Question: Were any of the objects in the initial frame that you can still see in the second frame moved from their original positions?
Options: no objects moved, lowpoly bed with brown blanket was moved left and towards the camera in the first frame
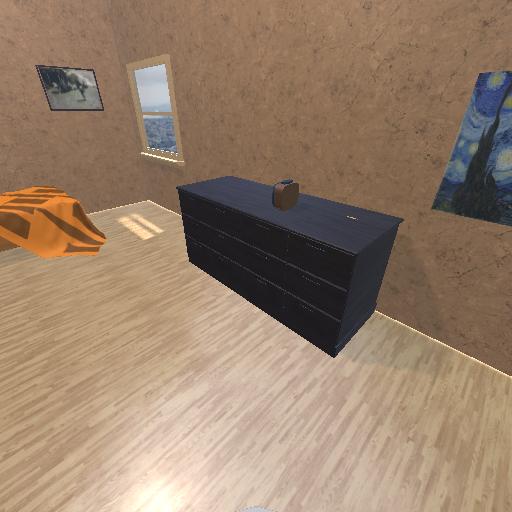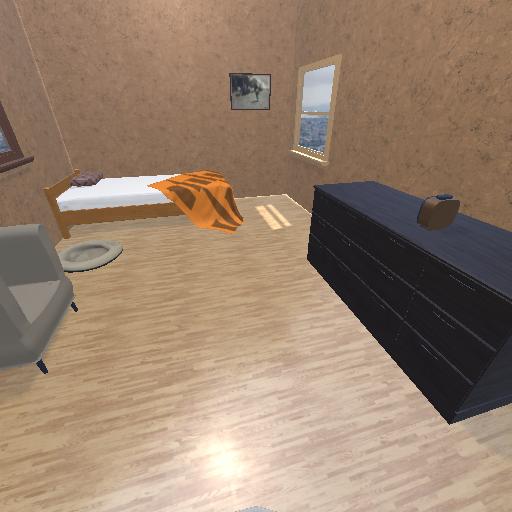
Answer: no objects moved